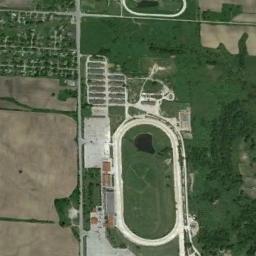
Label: ground_track_field